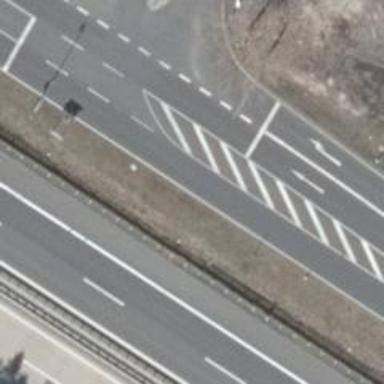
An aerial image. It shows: Secondary road with asphalt surface.